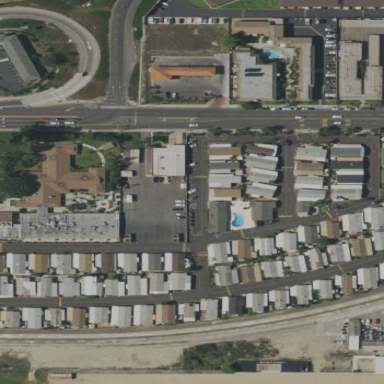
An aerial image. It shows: Residential area known as trailer park.